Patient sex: M
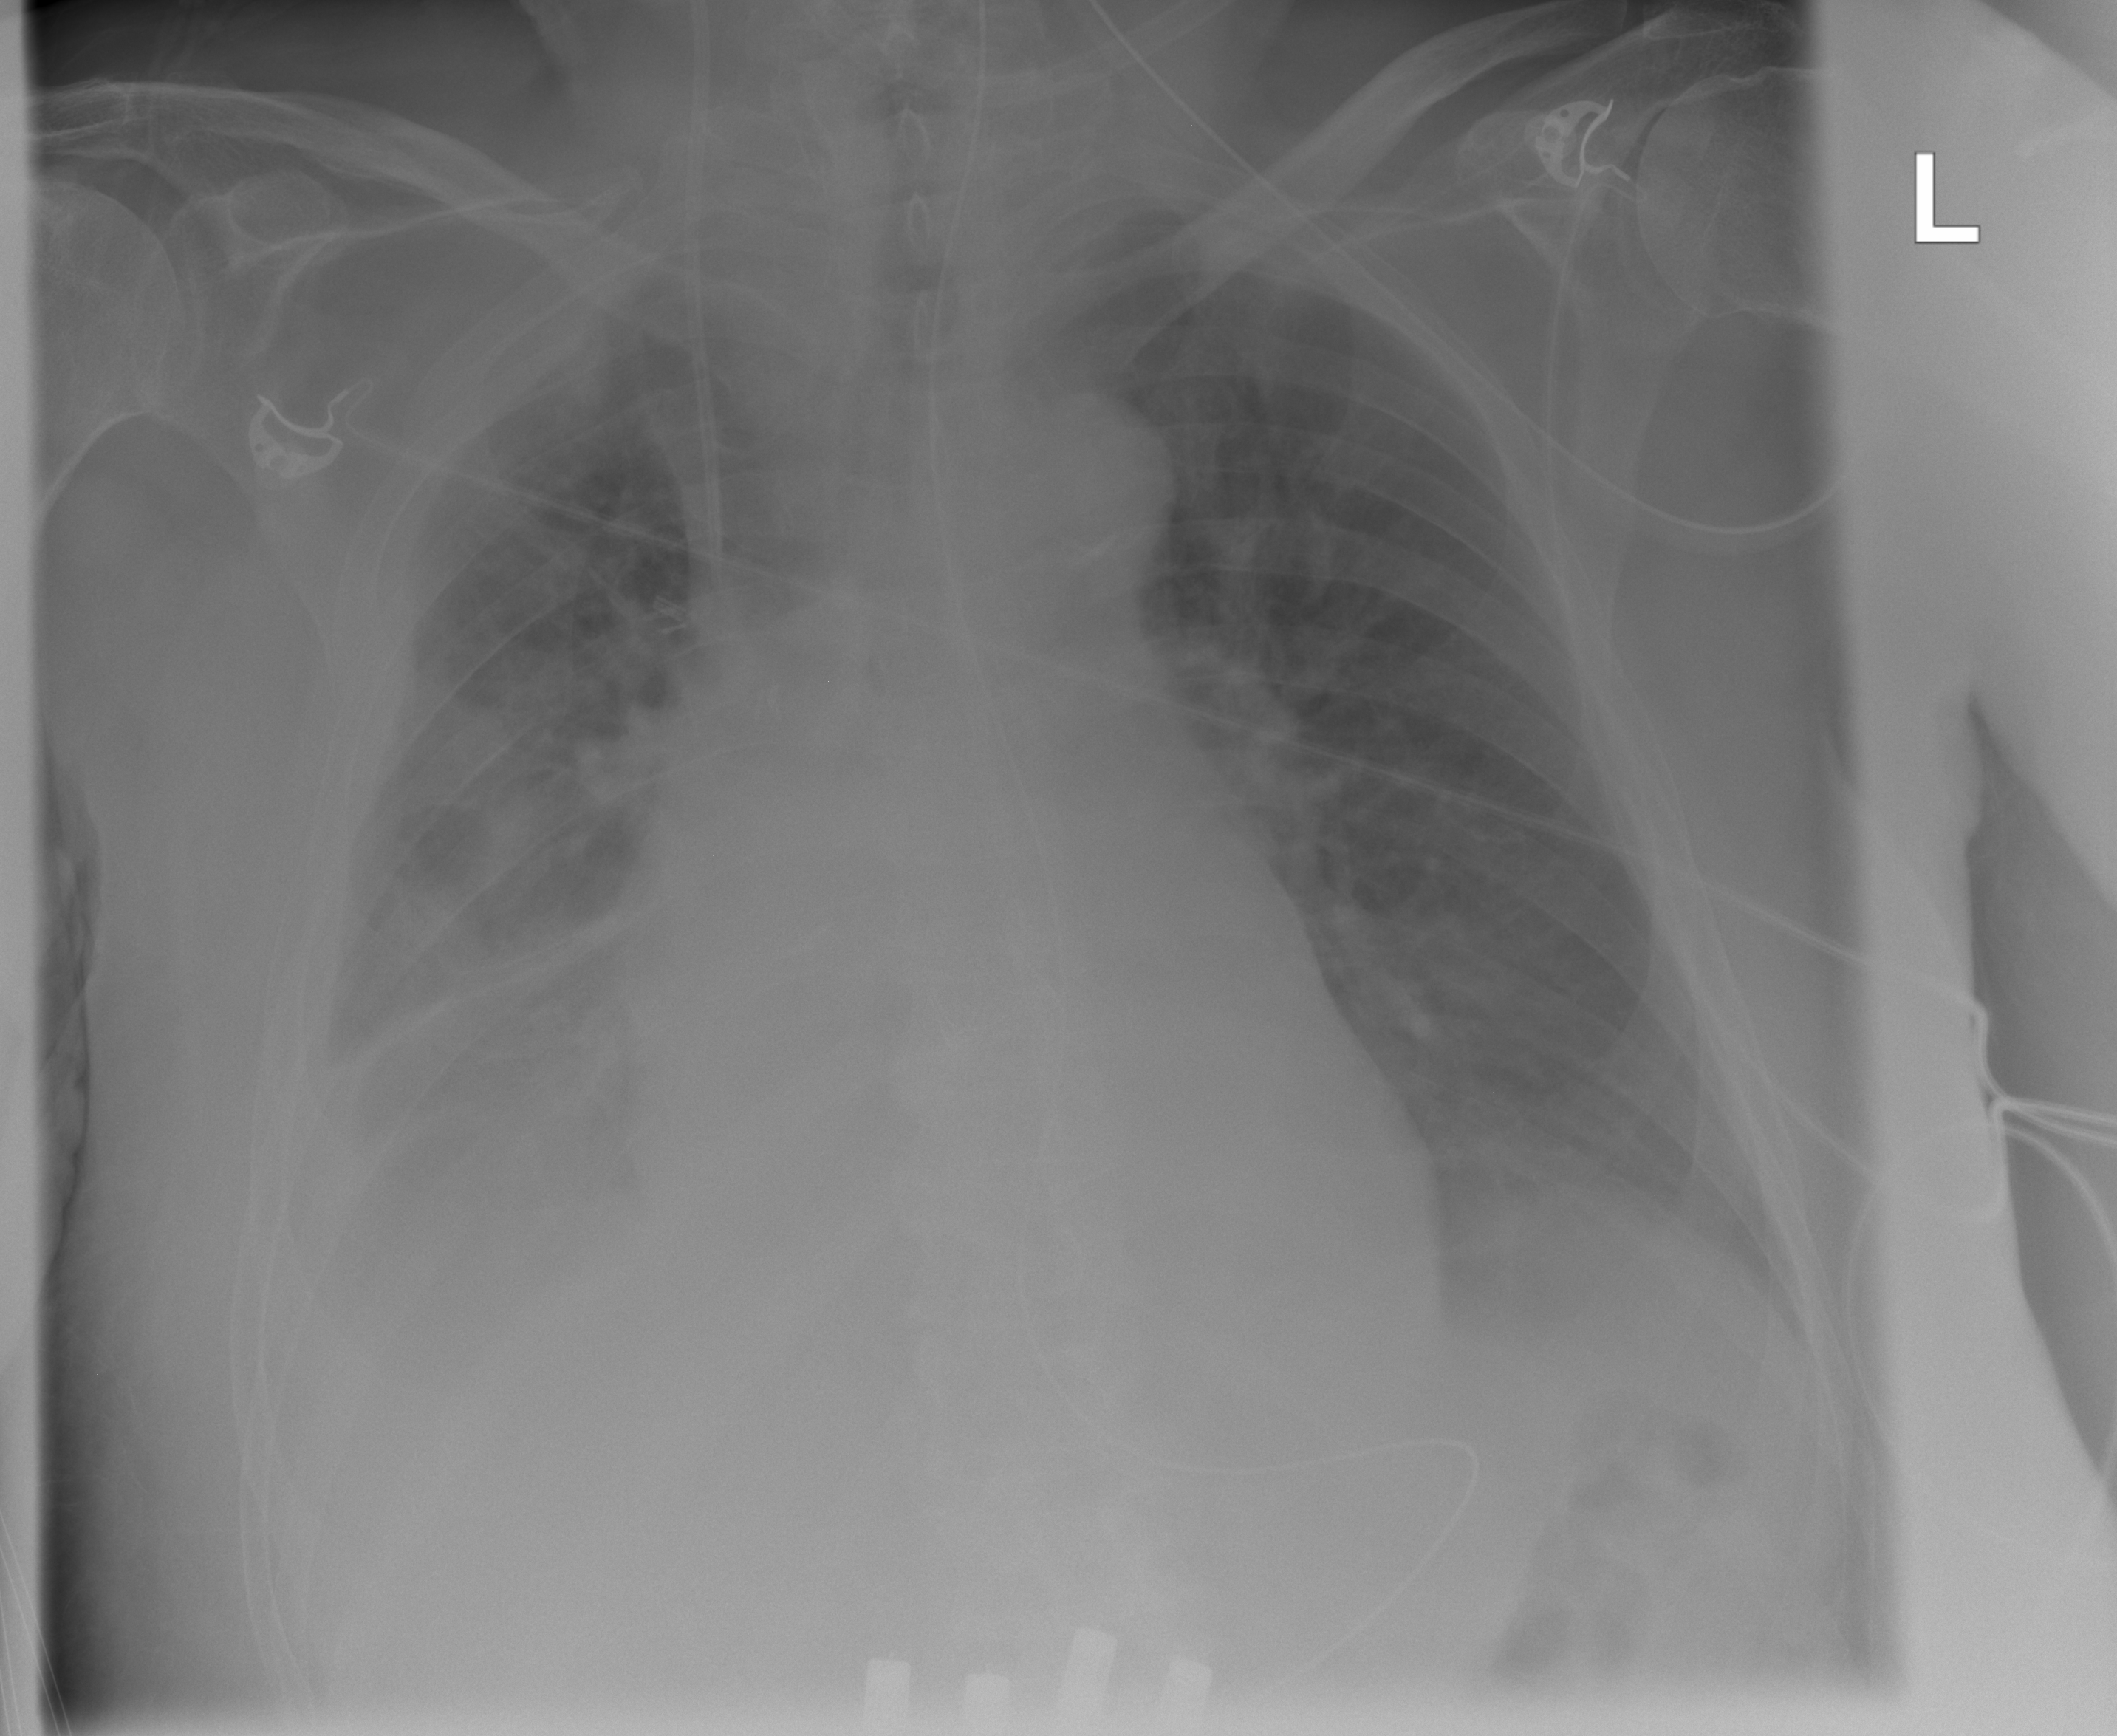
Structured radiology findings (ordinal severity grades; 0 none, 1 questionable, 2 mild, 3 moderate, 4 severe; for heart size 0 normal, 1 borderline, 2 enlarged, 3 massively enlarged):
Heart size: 2
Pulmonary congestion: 2
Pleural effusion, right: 2
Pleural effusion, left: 2
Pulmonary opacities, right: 2
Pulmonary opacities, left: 0
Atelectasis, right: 3
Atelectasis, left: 2